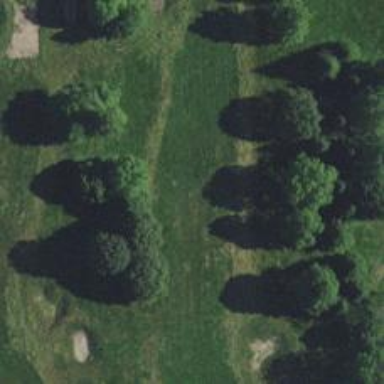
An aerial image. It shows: Golf hole.